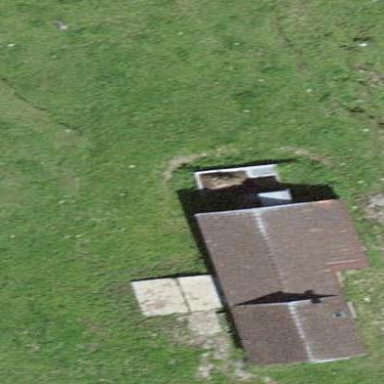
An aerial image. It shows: Farm auxiliary building with gabled roof.